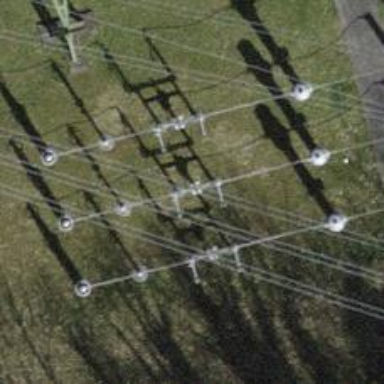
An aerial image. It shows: Switch used for power control.